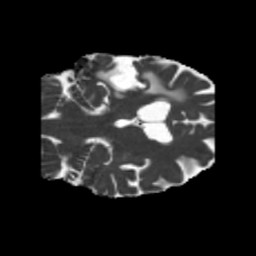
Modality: MD
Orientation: coronal
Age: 56
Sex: male
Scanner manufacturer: siemens
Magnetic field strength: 3 T
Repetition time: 5.25 s
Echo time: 0.08 s